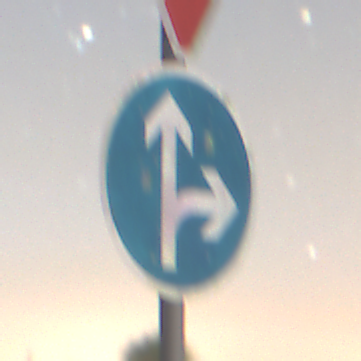
Verkehrszeichen: VorgeschriebeneFahrtrichtungGeradeausOderRechts
Zusatzzeichen oben: VorfahrtGewaehren
Umgebung: Outdoor, Nature
Tageszeit: Night
Wetter: Clear
Licht: Natural
Jahreszeit: NotSpecified
Kontrast: HighContrast